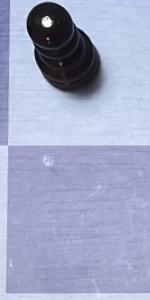
Label: Empty